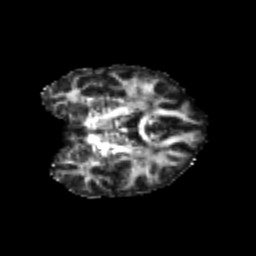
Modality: FA
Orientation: coronal
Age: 22
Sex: female
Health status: healthy
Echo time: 0.074 s